Question: I have log table in oracle DB and the supportting stored proc which takes following inputs and feds them to the table which have the same columns.
'''
PROCEDURE SP_LOG_INSERT
( ProgramDate Varchar2 ,
ProgramName date ,
ProgramStatus varchar2,
ProgramMessage varachar2(4000 Byte))
'''
how do i fill the table using these custom parameters using enterprise libaray 5.0. I have seen many online pages but most of them suggest to create a new table and new stored procedure I even refereed the blog by Alex Oliveri <URL> which was really helpful. But I want to use the existing table and stored procedure. Is it possible to do so or should i create a new table and stored procedure. Below is my TextFormatter
'''
<formatters>
<add type="Microsoft.Practices.EnterpriseLibrary.Logging.Formatters.TextFormatter, Microsoft.Practices.EnterpriseLibrary.Logging, Version=5.0.505.0, Culture=neutral, PublicKeyToken=31bf3856ad364e35"
template="Timestamp: {timestamp}{newline}&#xA;Message: {message}{newline}&#xA;Category: {category}{newline}&#xA;Priority: {priority}{newline}&#xA;EventId: {eventid}{newline}&#xA;Severity: {severity}{newline}&#xA;Title:{title}{newline}&#xA;Machine: {localMachine}{newline}&#xA;App Domain: {localAppDomain}{newline}&#xA;ProcessId: {localProcessId}{newline}&#xA;Process Name: {localProcessName}{newline}&#xA;Thread Name: {threadName}{newline}&#xA;Win32 ThreadId:{win32ThreadId}{newline}&#xA;Extended Properties: {dictionary({key} - {value}{newline})}"
name="Text Formatter" />
</formatters>
'''

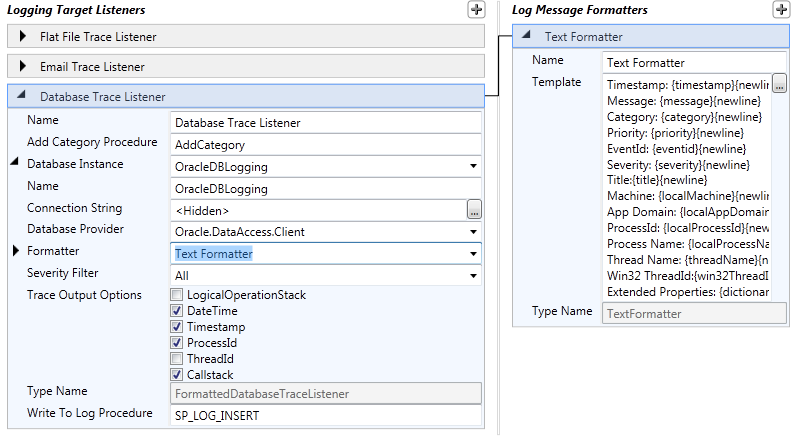
Answer: You will either need to create a custom trace listener that knows how to log to your table/stored procedure or modify the logging table/stored procedure to be in a format that Enterprise Library expects.
Here is a <URL> for SQL Server. It could be a good starting point for you if you decide to create a custom trace listener.
Also, since you are using Oracle you will need to change the database script (since it is SQL Server specific). The <URL> is a good blog posting about setting up database logging with Oracle.